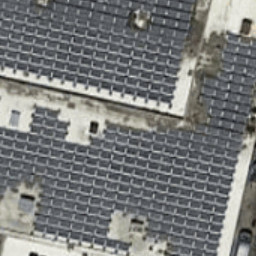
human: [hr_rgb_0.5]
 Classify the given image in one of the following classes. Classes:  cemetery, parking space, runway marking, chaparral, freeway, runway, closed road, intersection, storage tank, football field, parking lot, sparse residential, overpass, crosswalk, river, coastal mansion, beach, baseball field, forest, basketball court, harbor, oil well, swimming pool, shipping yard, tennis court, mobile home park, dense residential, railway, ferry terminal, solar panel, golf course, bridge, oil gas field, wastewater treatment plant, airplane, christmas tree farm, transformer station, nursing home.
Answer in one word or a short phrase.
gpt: solar panel